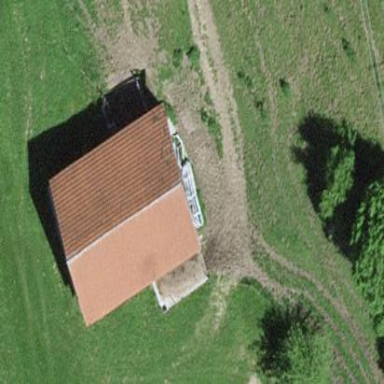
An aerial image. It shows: Farm auxiliary building.